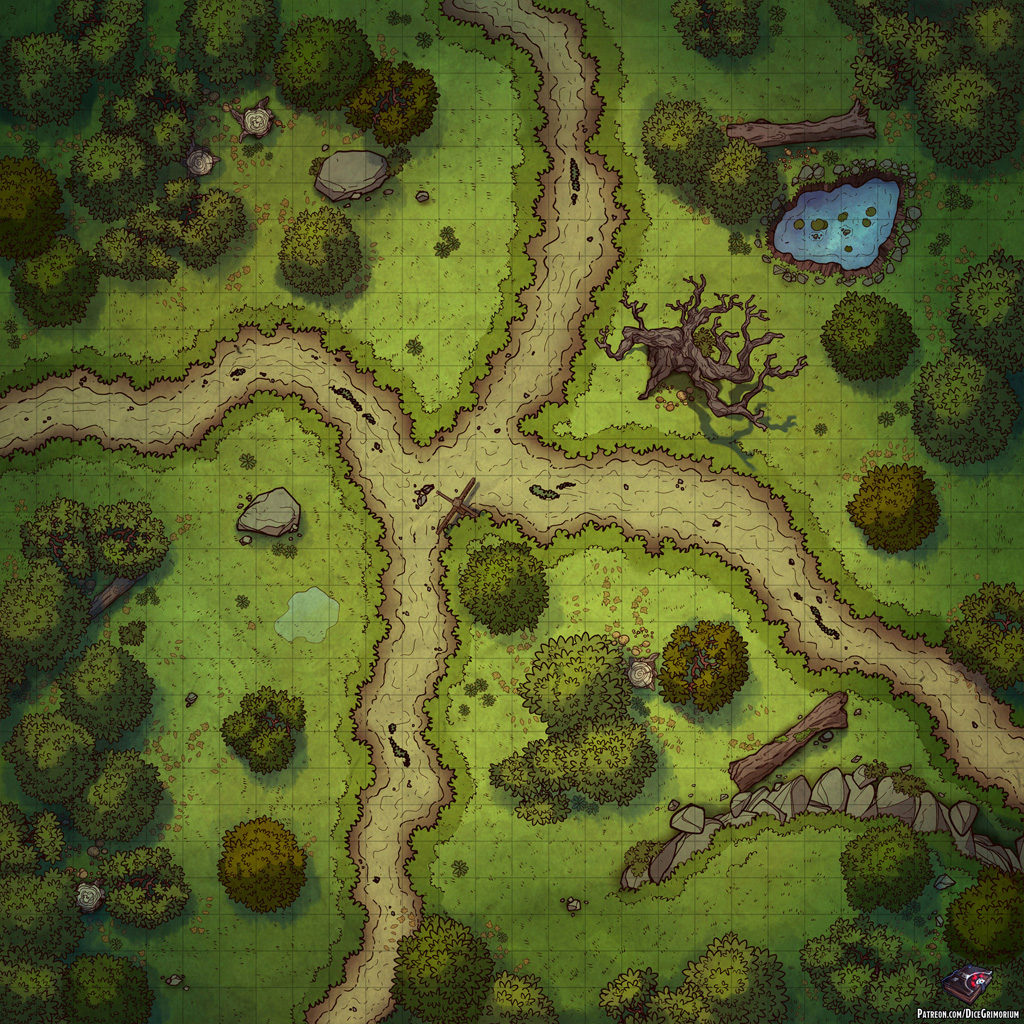
A D&D Grid Map forest trees roads (Crossroads Map)